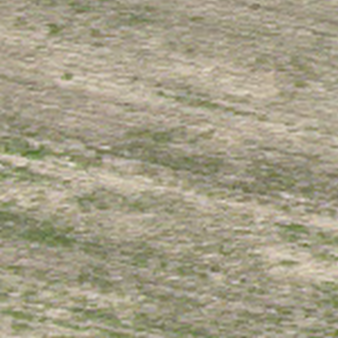
Label: other